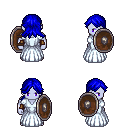
a pixel art fantasy rpg character, male body template, dark elf, purple skin, underdress, teal pants, blue loose hair, cloth bracers, shield, four views (front, back, left, right), 2x2 character sprite sheet, small pixel art, hard edges, no anti-aliasing